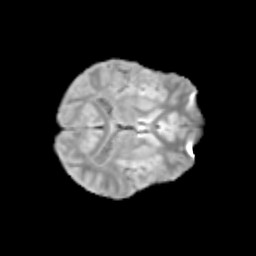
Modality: T2w
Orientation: axial
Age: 11
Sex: male
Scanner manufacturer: siemens
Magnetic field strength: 3 T
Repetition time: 3.8 s
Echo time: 0.07 s